Question: I am currently working with IBM Worklight and came up with this trouble. Everything worked perfectly and suddenly I was updating my Android ADT and then out of nowhere, my worklight server got turned off and It doesn't start up. I searched through the site and could not come up with questions addressing the exact problem.
When I click on the start server, I get the following log info.
'''
Listening for transport dt_socket at address: 10777
Launching worklight (WebSphere Application Server 8.5.5.0/wlp-1.0.3.20130524-0951) on Java HotSpot(TM) Client VM, version 1.7.0_51-b13 (en_US)
[AUDIT ] CWWKE0001I: The server worklight has been launched.
[AUDIT ] CWWKG0010I: The server worklight is shutting down because of a previous initialization error.
[AUDIT ] CWWKE0036I: The server worklight stopped after 8.827 seconds.
'''
And a popup box which says
'''
Server Worklight Development Server failed to start.
'''
Here is what my screen looks like..

Kindly help me guys
Thanks
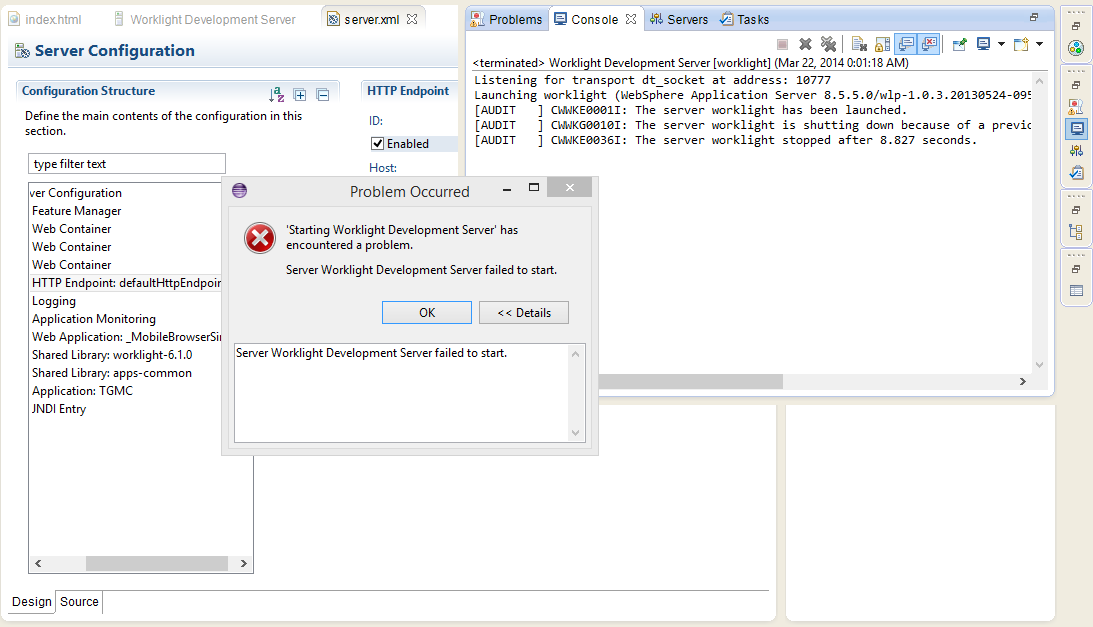
Answer: 1. From the Servers view, delete "Worklight Development Server"
2. Restart Eclipse
3. The development server should be automatically re-generated
See if starting it now works.
---
Per the comments:
Without having the original project to recreate the (new) migration issue, my only solution is to create a new project and copy the web resources to it.